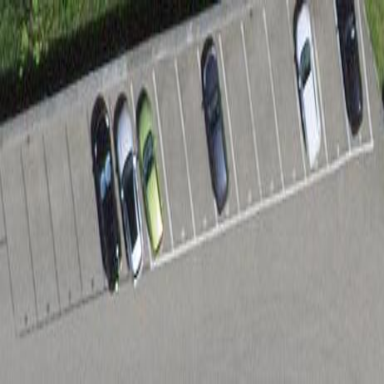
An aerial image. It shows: Parking area along the street side with diagonal orientation.